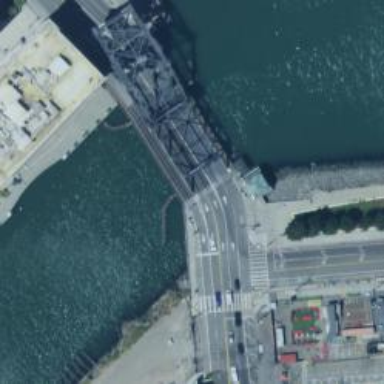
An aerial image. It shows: Footway road that crosses movable bridge.